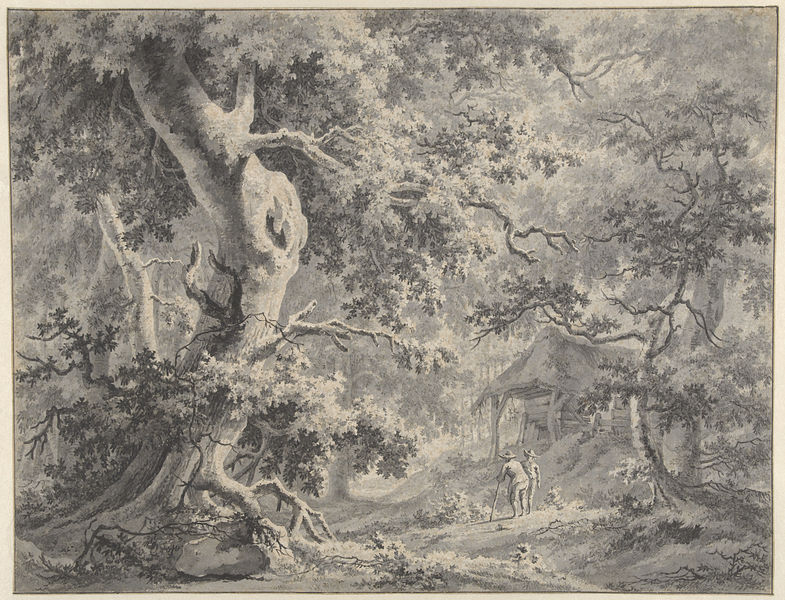
Titel: Bosgezicht met twee figuren bij een hut
Künstler: Paulus van Liender
Standort: Amsterdam
Institution: Rijksmuseum
Schlagwörter: baum, blätter, mann, bäume, menschen, äste, holz, männer, weg, baumstamm, hügel, natur, hütte, wald, schuppen, stock, gehstock, hang, landschaftsmalerei, stämme, lichtung, astloch, rinde, eiche, wanderung, großvater, wanderschaft, vater und sohn